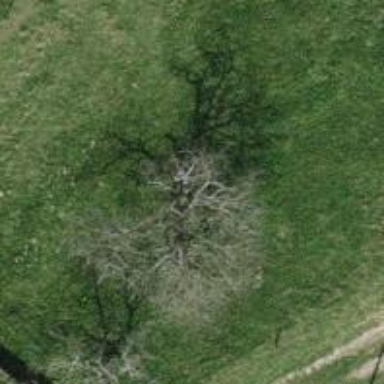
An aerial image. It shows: Single tag "natural: tree."